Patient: sex M, age 58
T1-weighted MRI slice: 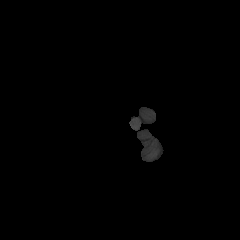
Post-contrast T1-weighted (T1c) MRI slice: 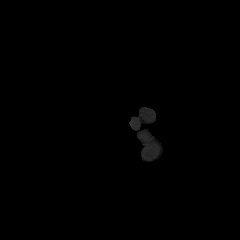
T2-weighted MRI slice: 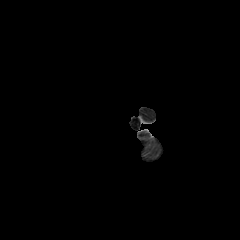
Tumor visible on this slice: no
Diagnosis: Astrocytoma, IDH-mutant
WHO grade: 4